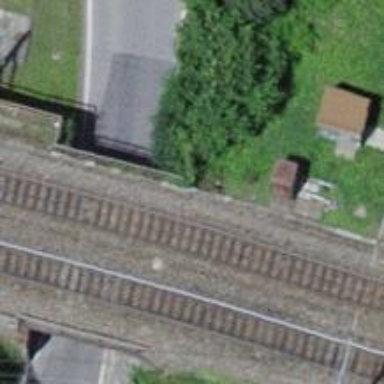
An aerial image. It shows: Railway bridge with electrified tracks and single rail.